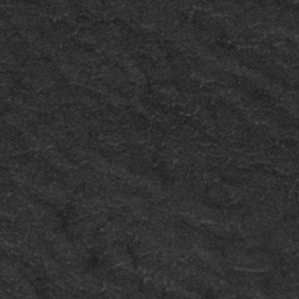
Label: frost